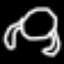
Label: frog